Question: In iPhone with iOS 6, I noticed that you can login directly in the iOS Settings of Facebook. Can this be done in normal apps?

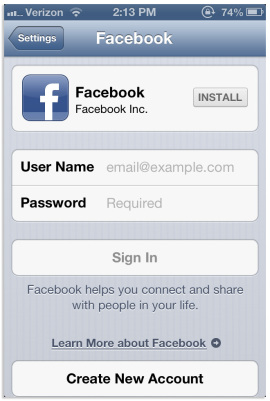
Answer: As far as I know - no. Facebook support was added in iOS 6 by Apple and that is why Facebook login page can be found in Settings.